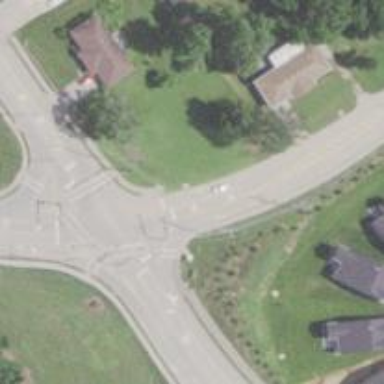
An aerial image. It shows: Secondary link road.